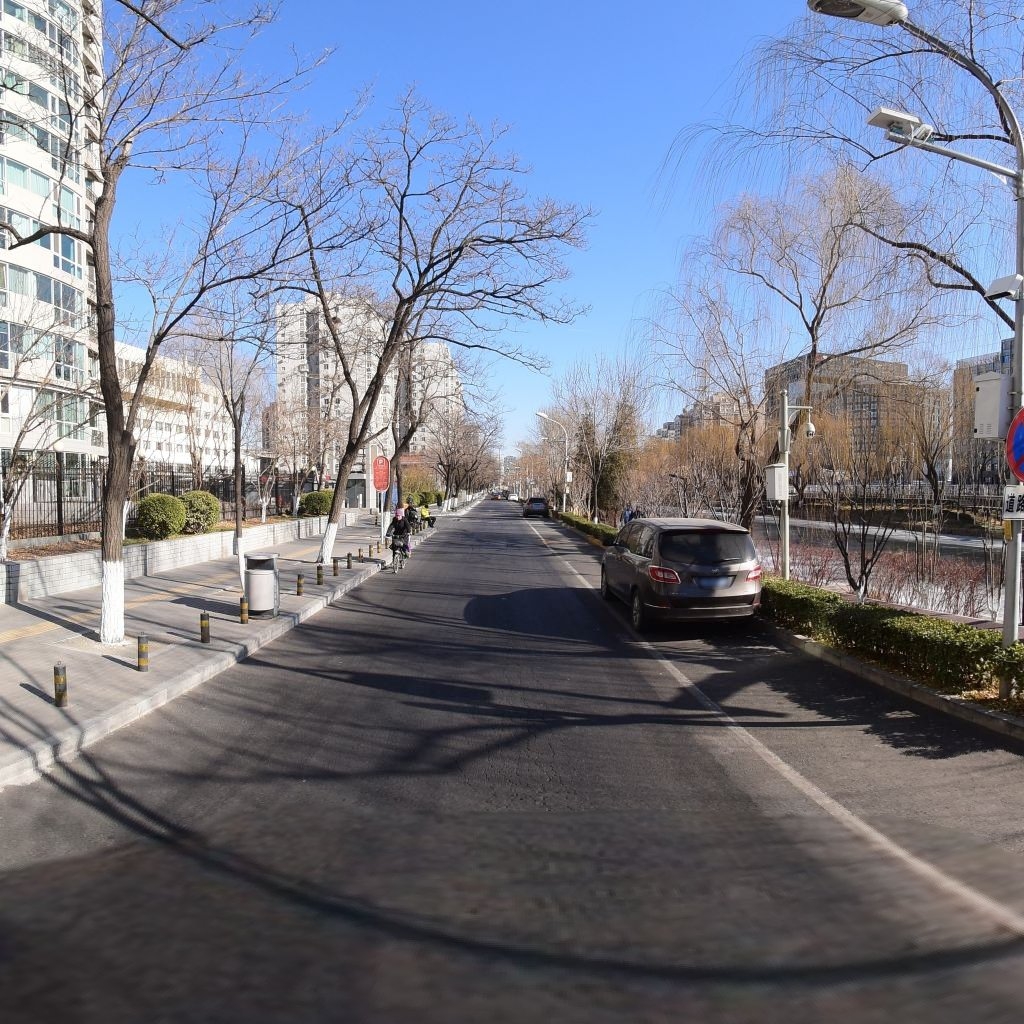
Region: Dongcheng
Road damage annotations: alligator crack